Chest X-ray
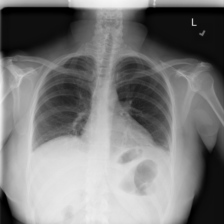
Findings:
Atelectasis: positive
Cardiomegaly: negative
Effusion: negative
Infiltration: negative
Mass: negative
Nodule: negative
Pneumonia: negative
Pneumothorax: negative
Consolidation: negative
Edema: negative
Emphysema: negative
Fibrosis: negative
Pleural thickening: negative
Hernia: negative